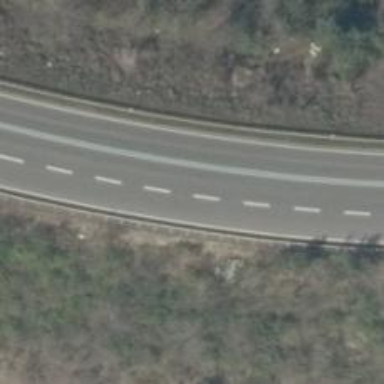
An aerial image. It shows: Asphalt road classified as trunk highway.